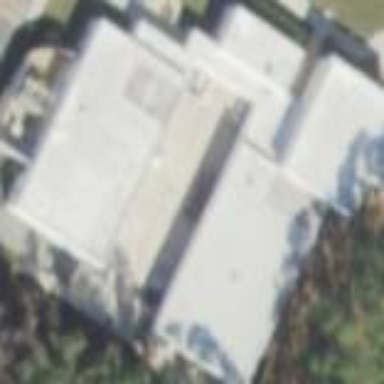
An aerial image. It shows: College building.